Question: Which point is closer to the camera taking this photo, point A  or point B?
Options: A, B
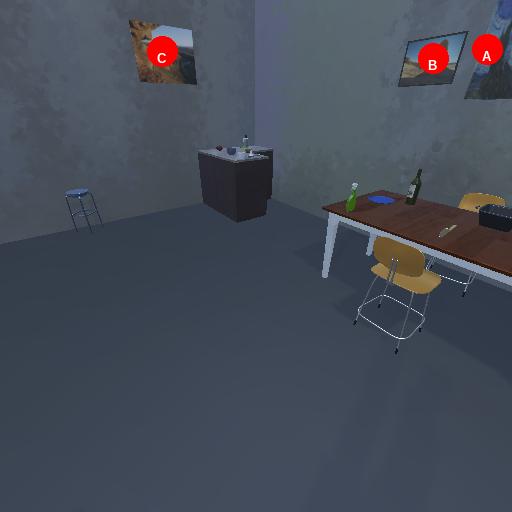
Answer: A